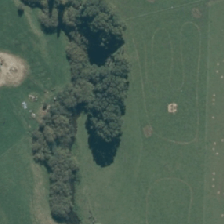
Land cover: broadleaved_indigenous_hardwood